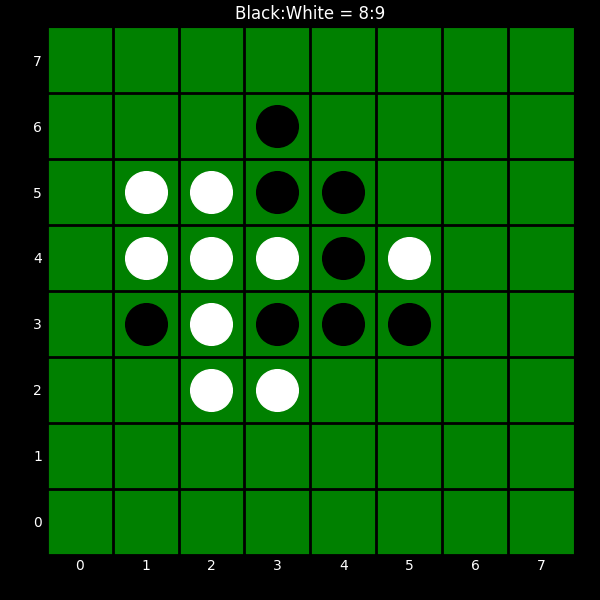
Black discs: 8
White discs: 9